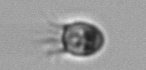
Label: Balanion